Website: lowes
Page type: billing-address
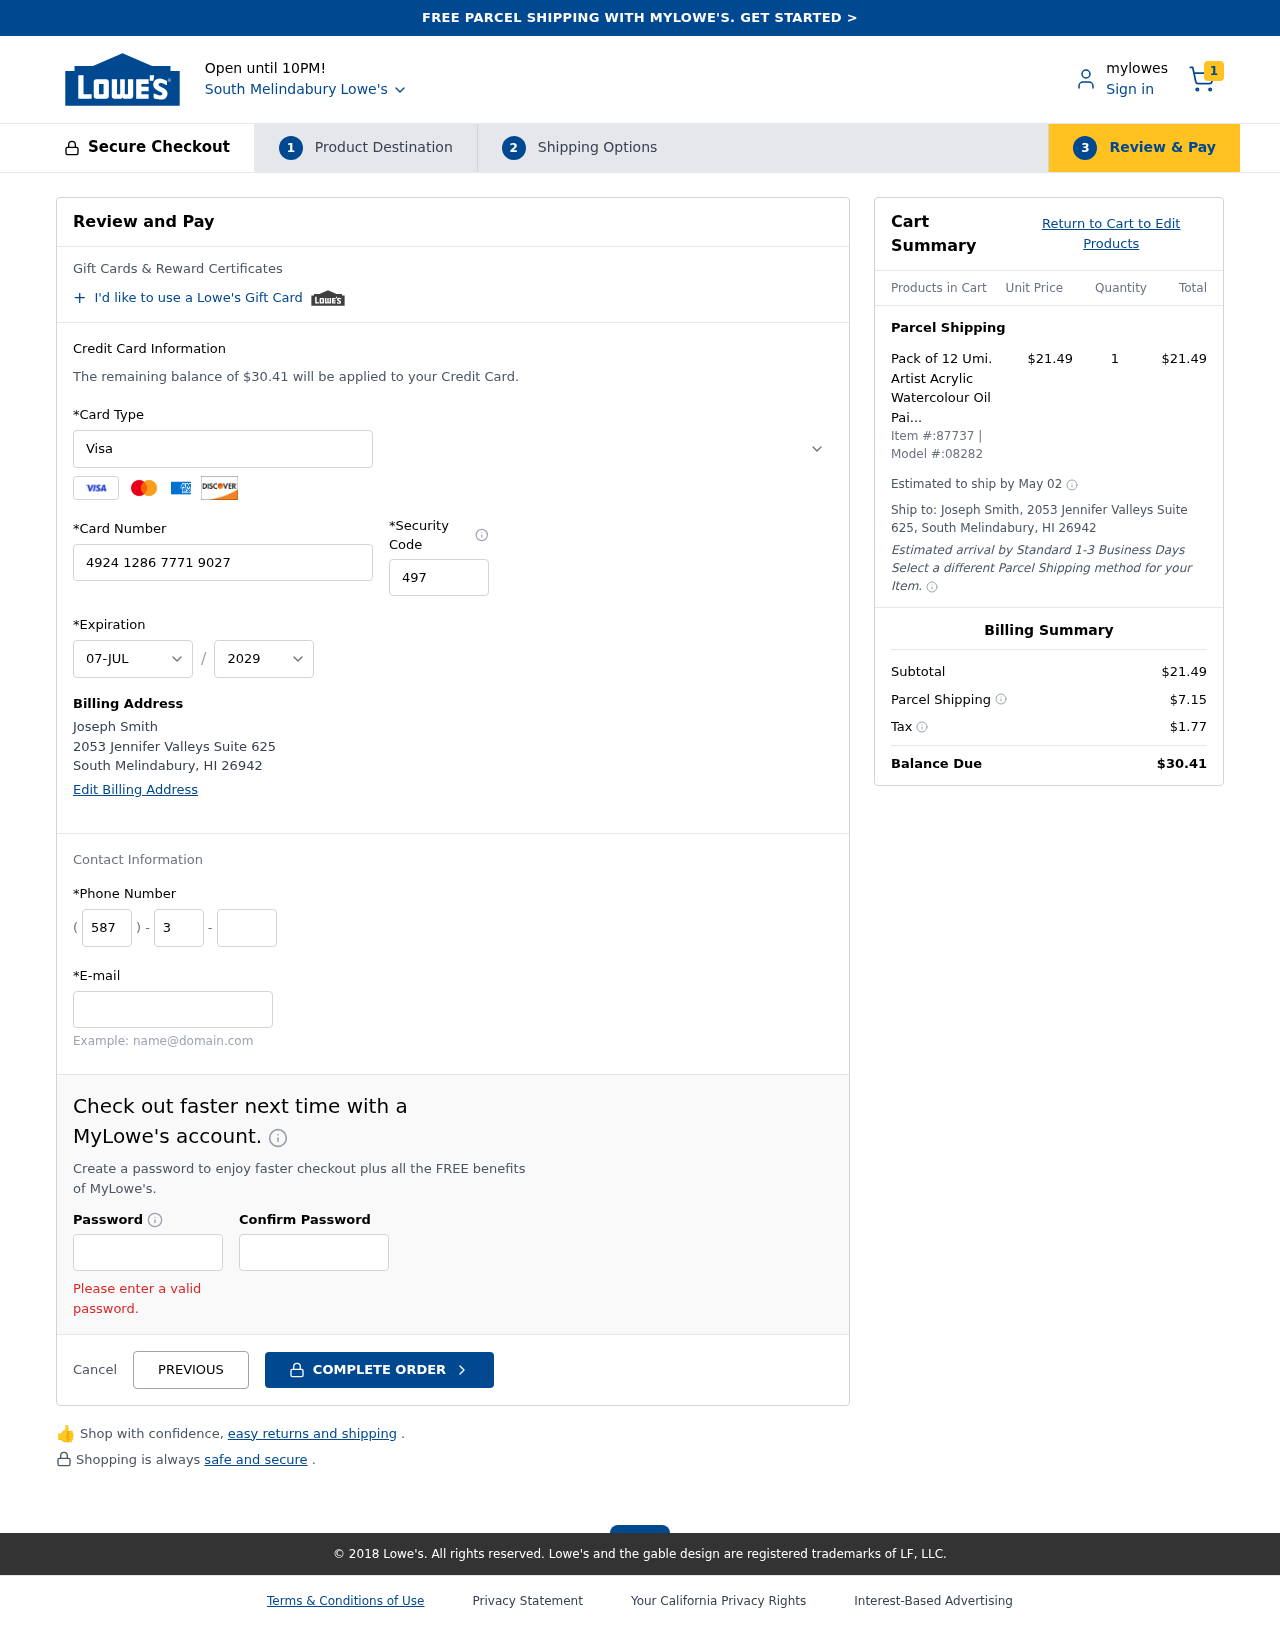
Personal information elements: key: PII_CARD_CVV
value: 497
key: PII_CARD_EXPIRY_MONTH
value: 07
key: PII_CARD_EXPIRY_YEAR
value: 29
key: PII_CARD_NUMBER
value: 4924 1286 7771 9027
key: PII_CARD_TYPE
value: Visa
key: PII_CITY
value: South Melindabury
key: PII_CITY_STATE_ZIP
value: South Melindabury, HI 26942
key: PII_EMAIL
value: jsmith@gmail.com
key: PII_FULLNAME
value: Joseph Smith
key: PII_PHONE_AREA
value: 587
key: PII_PHONE_PREFIX
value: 318
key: PII_PHONE_SUFFIX
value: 4501
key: PII_STREET
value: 2053 Jennifer Valleys Suite 625
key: PII_FULLNAME2
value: Joseph Smith
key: PII_STREET2
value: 2053 Jennifer Valleys Suite 625
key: PII_CITY_STATE_ZIP2
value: South Melindabury, HI 26942
Product elements: key: PRODUCT1_NAME
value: Pack of 12 Umi. Artist Acrylic Watercolour Oil Painting Brush Set with Palette
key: PRODUCT1_PRICE
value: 21.49
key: PRODUCT1_QUANTITY
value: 1
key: PRODUCT_ITEM_NUMBER
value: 87737
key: PRODUCT_MODEL_NUMBER
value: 08282
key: PRODUCT1_LINE_TOTAL
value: $21.49
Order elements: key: ORDER_NUM_ITEMS
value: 1
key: ORDER_TOTAL
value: $30.41
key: ORDER_SHIPPING_DATE
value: May 02
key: ORDER_SUBTOTAL
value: $21.49
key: ORDER_SHIPPING_COST
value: $7.15
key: ORDER_TAX
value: $1.77